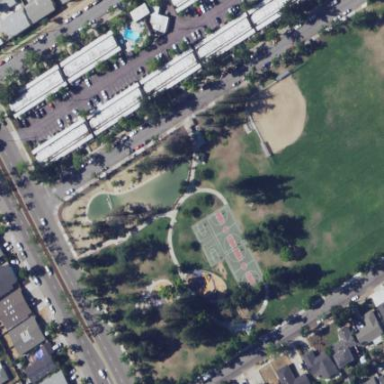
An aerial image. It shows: Dog park for leisure land.